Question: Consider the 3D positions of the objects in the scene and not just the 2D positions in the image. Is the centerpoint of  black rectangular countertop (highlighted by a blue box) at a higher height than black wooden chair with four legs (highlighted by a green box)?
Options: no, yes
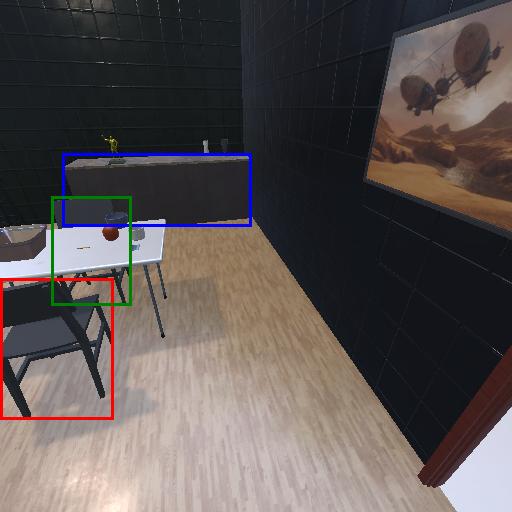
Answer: no